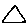
Label: triangle